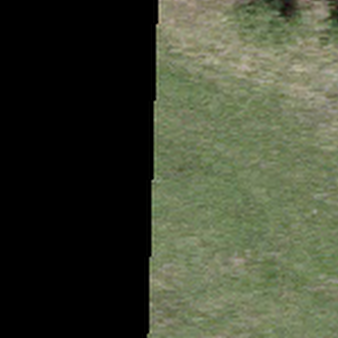
Label: other